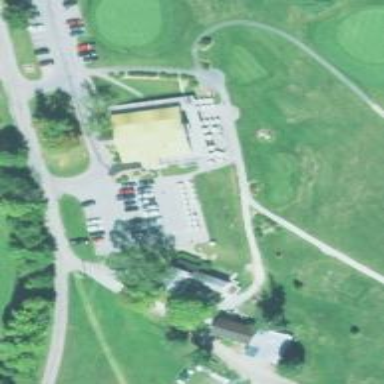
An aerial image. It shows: Golf shop.